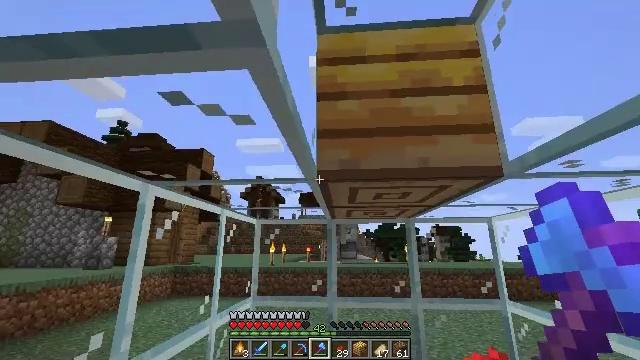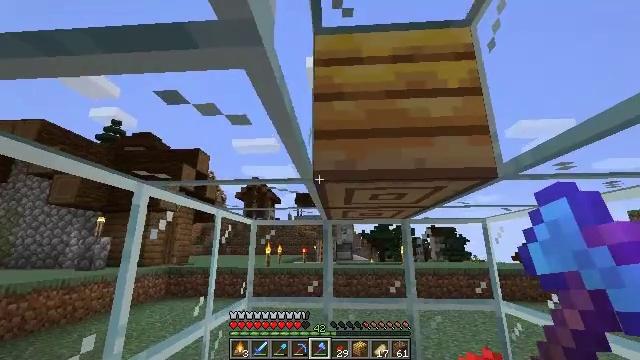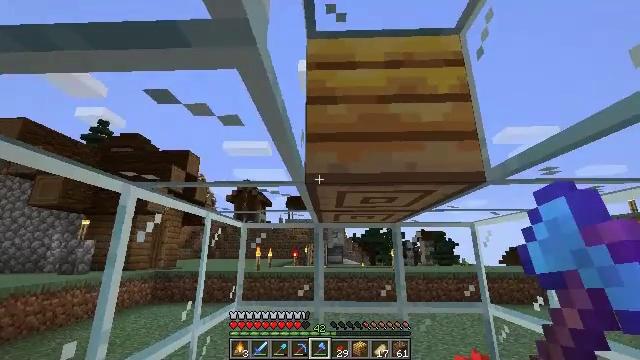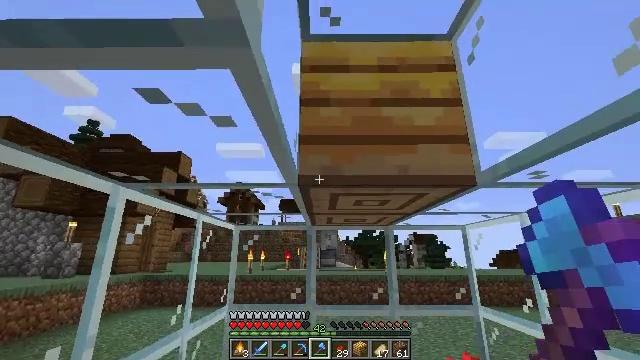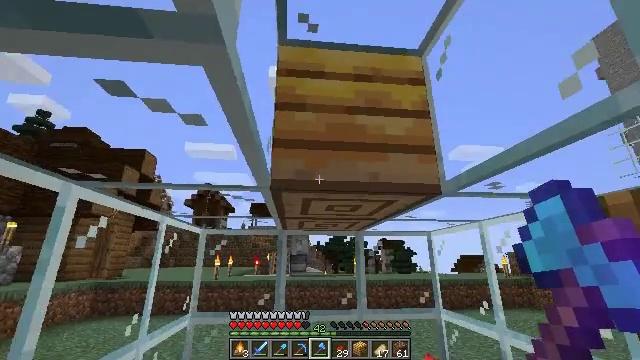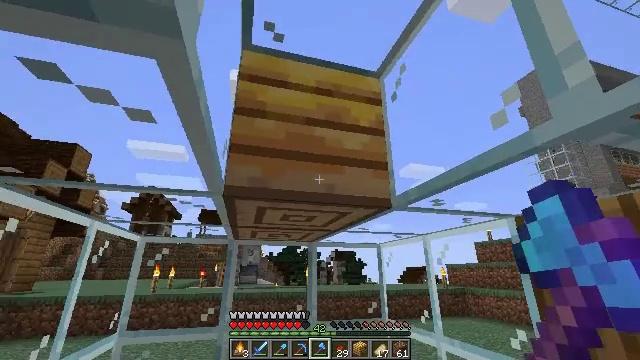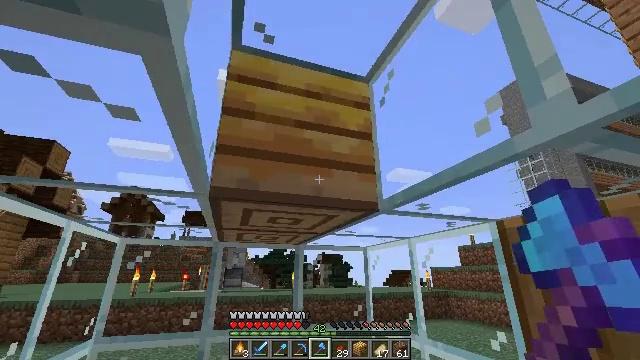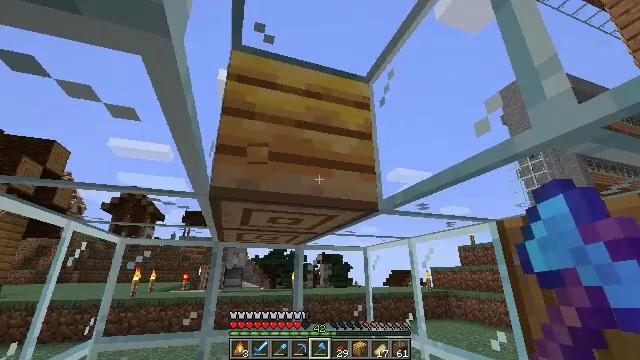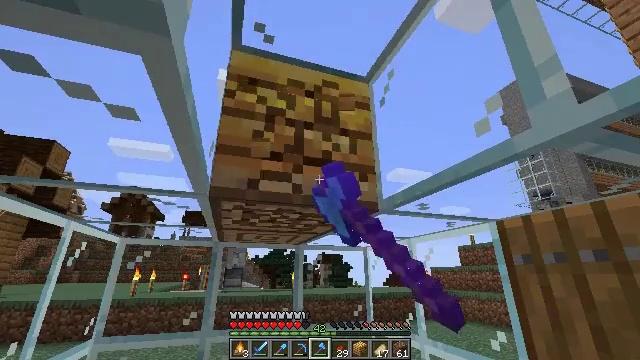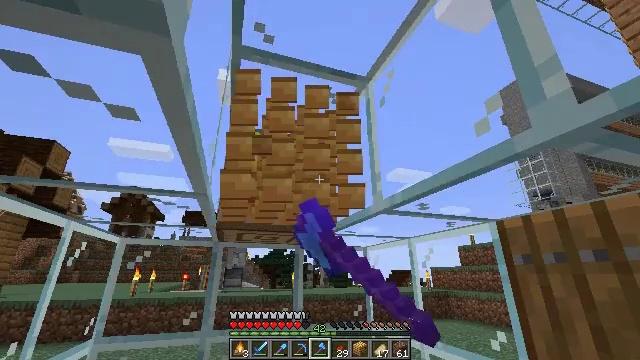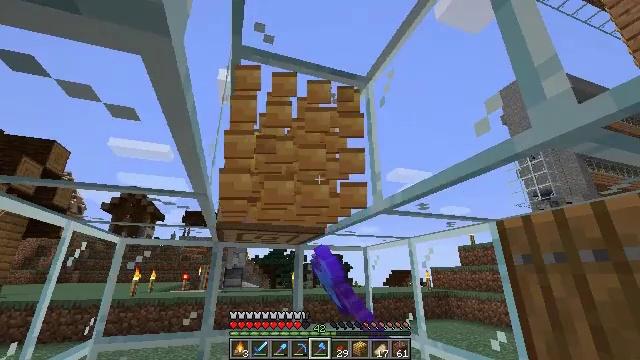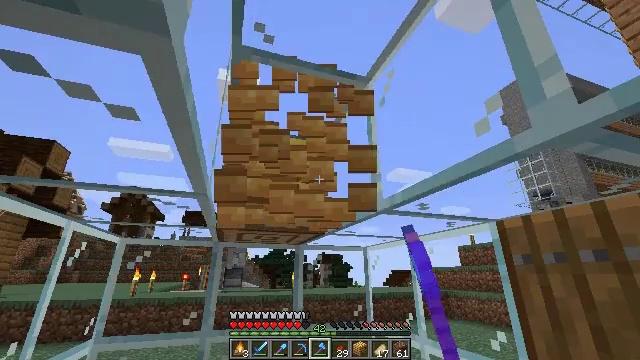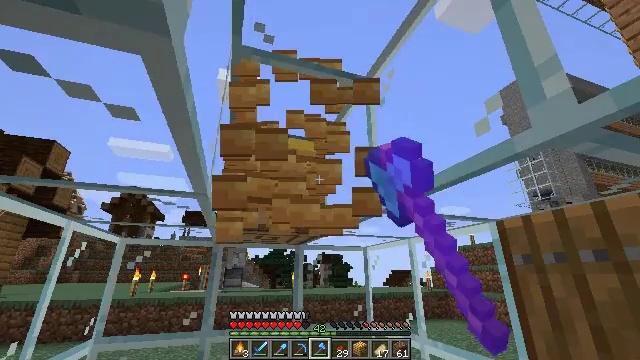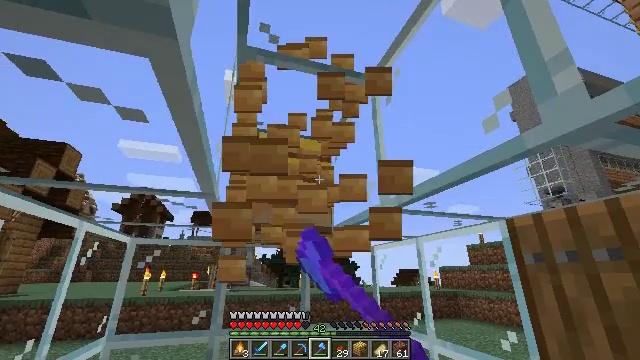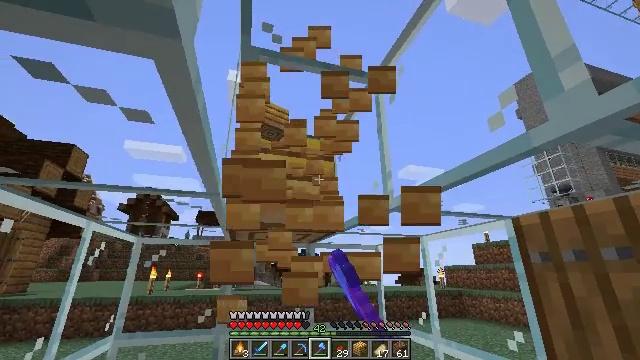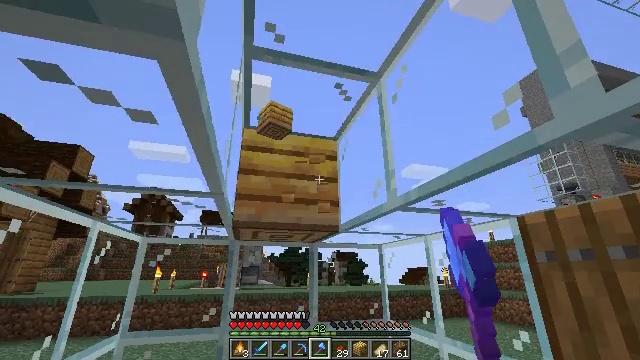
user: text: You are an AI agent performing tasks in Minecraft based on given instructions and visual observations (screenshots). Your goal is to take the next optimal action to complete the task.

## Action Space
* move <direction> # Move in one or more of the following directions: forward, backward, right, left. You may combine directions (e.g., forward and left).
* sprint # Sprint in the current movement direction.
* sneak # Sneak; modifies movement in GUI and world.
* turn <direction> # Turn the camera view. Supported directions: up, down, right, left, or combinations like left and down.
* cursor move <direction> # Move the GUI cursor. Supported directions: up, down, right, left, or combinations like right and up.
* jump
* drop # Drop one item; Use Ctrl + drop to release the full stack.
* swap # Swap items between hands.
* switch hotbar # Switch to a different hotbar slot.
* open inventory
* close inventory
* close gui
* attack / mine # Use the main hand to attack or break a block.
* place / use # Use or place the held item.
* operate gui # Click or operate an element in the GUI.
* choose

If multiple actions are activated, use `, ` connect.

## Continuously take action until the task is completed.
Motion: motion action
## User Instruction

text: Obtain a bee nest using a tool.
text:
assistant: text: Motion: no_op
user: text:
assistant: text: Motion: turn right
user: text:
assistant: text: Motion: turn right
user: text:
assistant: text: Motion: turn right and up
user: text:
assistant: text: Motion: turn right and up
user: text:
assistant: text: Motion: turn right
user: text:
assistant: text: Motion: attack / mine
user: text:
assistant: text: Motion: attack / mine
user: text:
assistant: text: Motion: attack / mine
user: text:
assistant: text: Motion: attack / mine
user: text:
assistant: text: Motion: attack / mine
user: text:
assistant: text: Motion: attack / mine
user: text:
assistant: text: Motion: turn left, attack / mine
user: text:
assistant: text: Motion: attack / mine
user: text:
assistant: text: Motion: attack / mine
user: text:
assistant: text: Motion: turn left, attack / mine
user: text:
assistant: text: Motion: turn left, attack / mine
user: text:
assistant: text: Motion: turn left, attack / mine
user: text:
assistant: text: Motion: attack / mine
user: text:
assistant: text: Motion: attack / mine
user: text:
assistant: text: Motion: attack / mine
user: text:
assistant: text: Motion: no_op